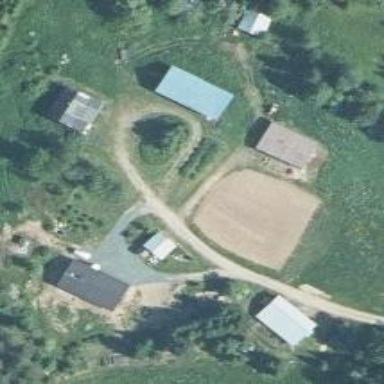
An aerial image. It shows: Farmyard area.